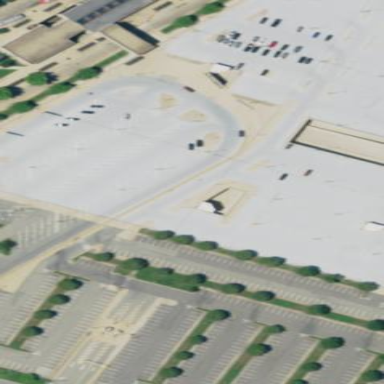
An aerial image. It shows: Parking area with park and ride facility. The surface of the parking area is designated for this purpose.